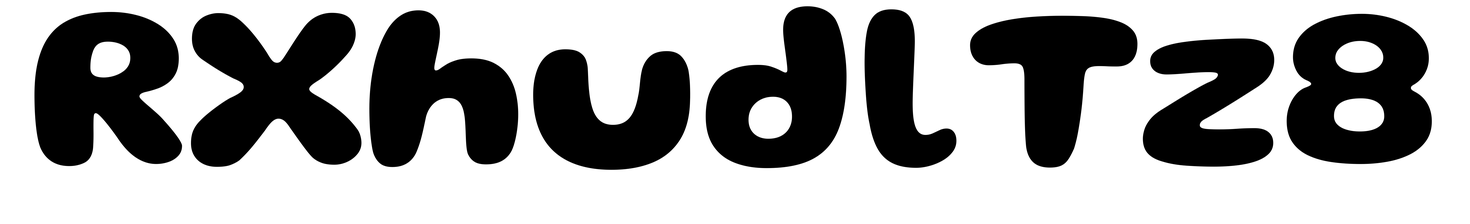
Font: Gluten_Bold